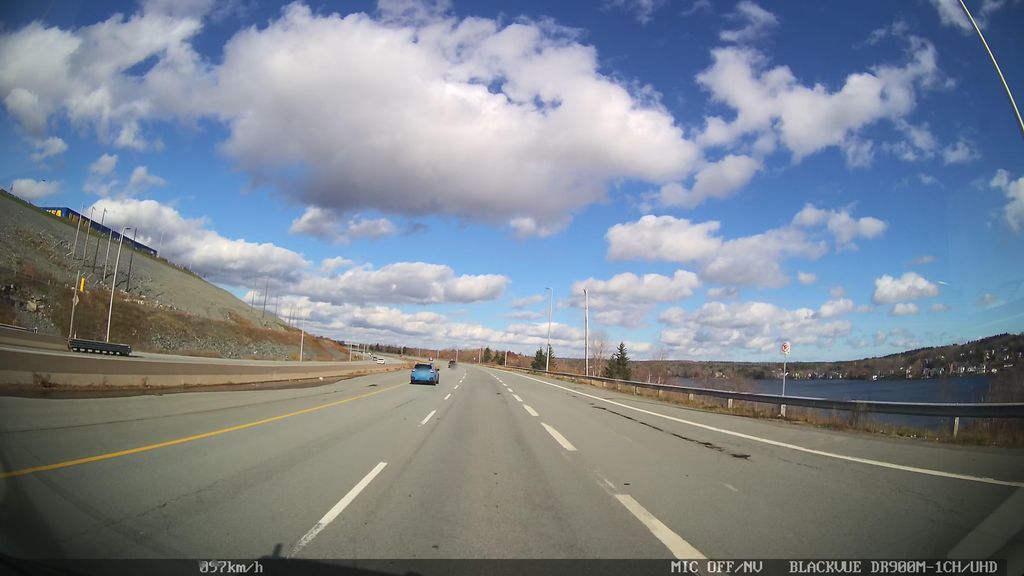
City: halifax